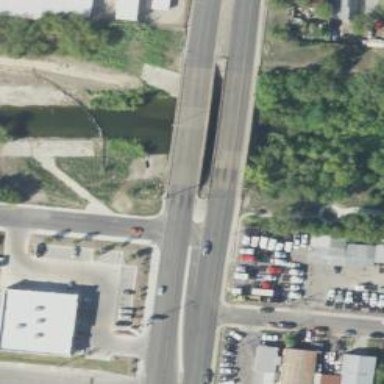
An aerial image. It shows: Primary highway bridge.